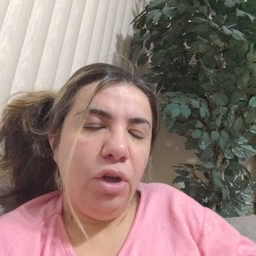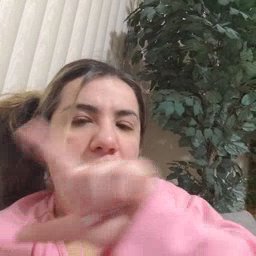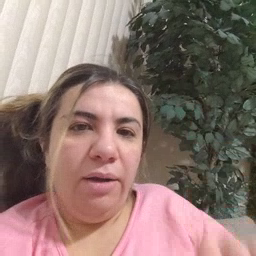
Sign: all